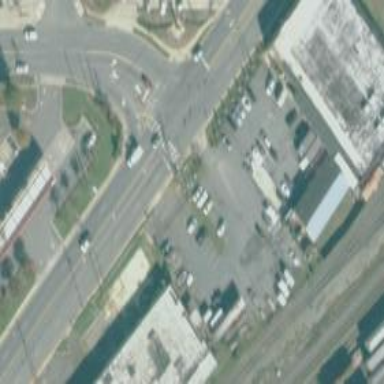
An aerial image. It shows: Marked road crossing.